九年级 · 解析几何
高速公路的隧道和桥梁最多, 如图是一个隧道的横截面, 若它的形状是以 $O$ 为圆心的圆的一部分,路面 $A B=8$ 米, 净高 $C D=8$ 米, 则此圆的半径 $O A=($ )

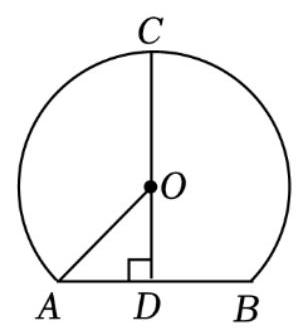
A. 5 米
B. $\frac{11}{2}$ 米
C. 6 米
D. $\frac{13}{2}$ 米

答案: A
解析: 【分析】

本题考查垂径定理, 勾股定理, 关键是应用勾股定理列出关于半径的方程, 设 $\odot O$ 的半径是 $r$ 米, 由垂径定理, 勾股定理, 列出关于 $r$ 的方程, 即可求解.

【解答】

解: 设 $\odot O$ 的半径是 $r$ 米,

$\because C D \perp A B$,

$\therefore A D=\frac{1}{2} A B=4$ (米),

$\because O A^{2}=O D^{2}+A D^{2}$,

$\therefore r^{2}=(8-r)^{2}+4^{2}$,
$\therefore r=5$,

$\therefore \odot O$ 的半径 $O A$ 是 5 米.

故选 $A$.